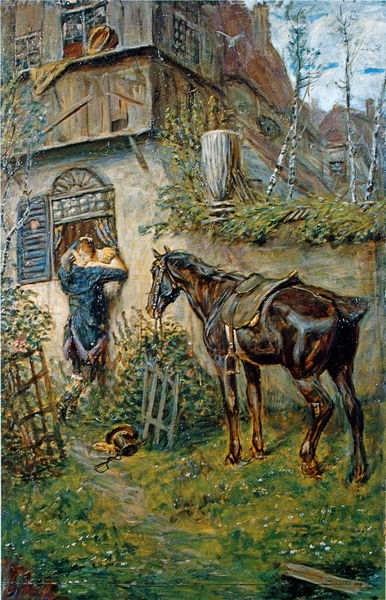
Titel: Wiederkehr (rechte Tafel d. Triptychons "Abschied - Erwartung - Wiederkehr")
Künstler: August Kühles
Standort: Süddeutschland
Institution: Privatbesitz
Schlagwörter: baum, blau, blätter, dunkel, gemälde, himmel, mann, schatten, wasser, weiß, wolken, bäume, fluss, gelb, grün, impressionismus, landschaft, mädchen, wäsche, abend, blume, blumen, braun, fenster, frau, grau, haar, hell, holz, hut, kleid, licht, schwarz, straße, szene, tür, blüten, dach, dame, gebäude, gras, haus, hund, rasen, rot, tier, weg, wiese, wolke, zaun, malerei, zylinder, anzug, wand, architektur, stein, herr, vorhang, öl, bach, birke, birken, häuser, strauch, brücke, busch, gatter, gebüsch, gewässer, gitter, hütte, pfad, mantel, paar, pflanzen, england, fensterläden, genre, pferd, reiter, schornstein, chaos, garten, vase, fell, perücke, sattel, steigbügel, zaumzeug, zügel, balkon, sommer, kuss, küssen, leidenschaft, liebe, pointilismus, hols, dächer, giebel, mauer, schornsteine, hecke, gartenzaun, hof, blümchen, laden, ölgemälde, staffage, steg, stämme, zerstörung, gardine, glanz, junge, tor, fensterladen, gerüst, balustrade, abschied, treffen, zuneigung, biedermeier, liebespaar, besuch, pforte, ross, pfer, stelldichein, liebschaft, begegnung, zeichnerisch, bauernhaus, heimlich, etagen, stäucher, begrüßung, butzenscheiben, strecken, gaul, berghütte, holzhaus, hengst, details, schänke, hoz, säulenstumpf, verliebte, gartentor, rost, minne, biedermeier?, bussi, fensterln, graas, holzgatter, hüttel, landschat, säulemstumpf, liebhaber, golz, küsse, lieferung, ferd, uk